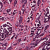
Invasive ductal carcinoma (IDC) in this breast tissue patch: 1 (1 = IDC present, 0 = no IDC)